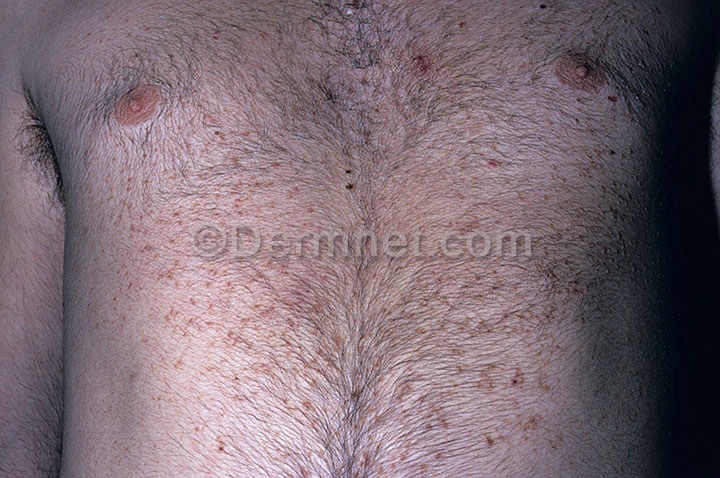
Disease: Bullous Disease Photos